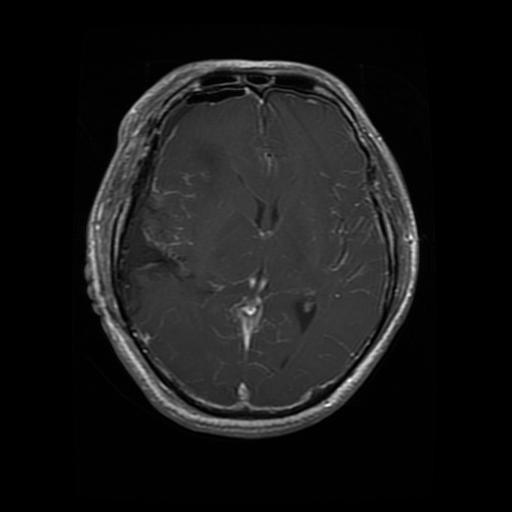
Label: glioma